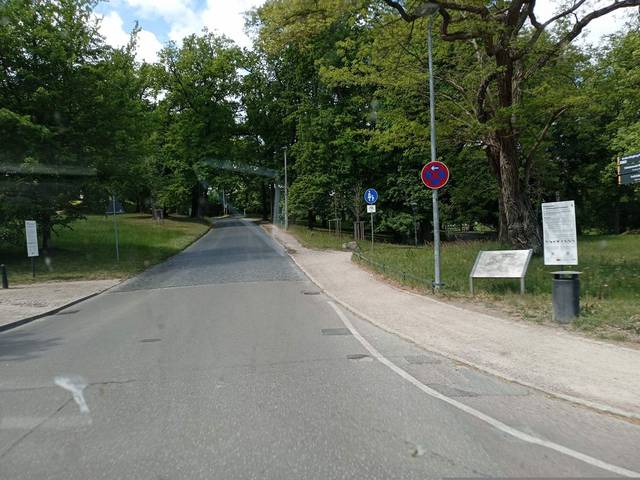
Region: Germany
Coordinates: 53.618, 11.419